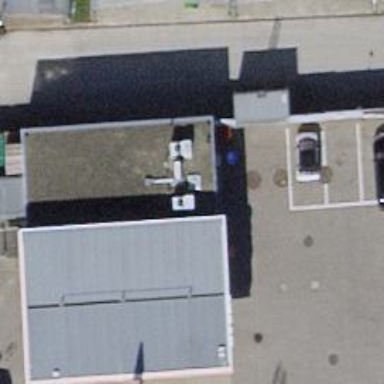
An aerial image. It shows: View of roof of building.